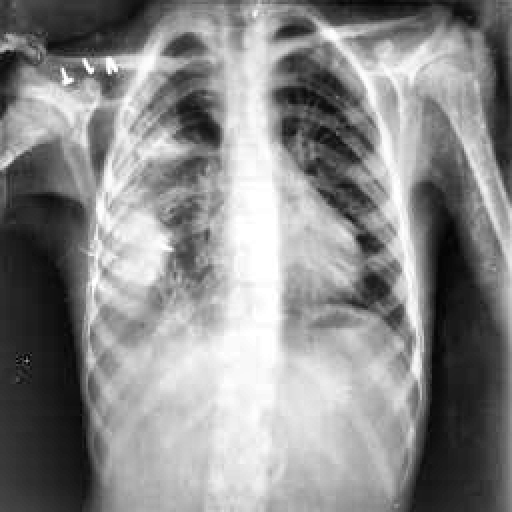
Finding: TUBERCULOSIS